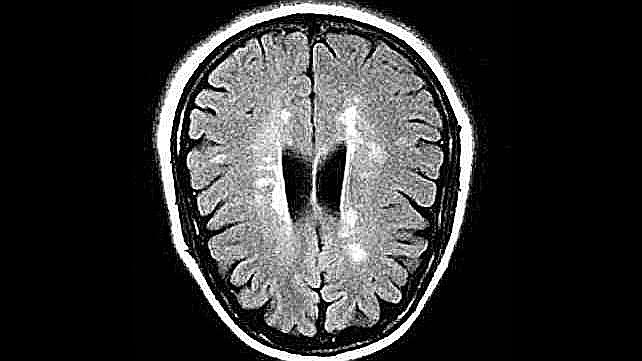
Label: notumor